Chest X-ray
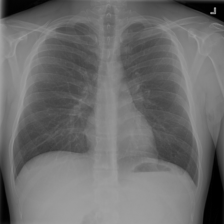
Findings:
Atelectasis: negative
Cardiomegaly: negative
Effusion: negative
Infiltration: negative
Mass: negative
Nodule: negative
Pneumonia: negative
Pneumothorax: negative
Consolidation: negative
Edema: negative
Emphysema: negative
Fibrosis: negative
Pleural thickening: negative
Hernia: negative